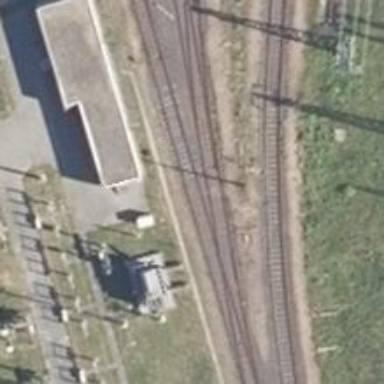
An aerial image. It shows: Railway switch.